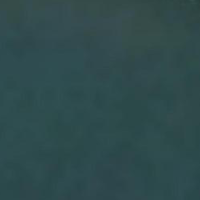
EUNIS habitat code: 14
Species observed at this site:
Certhia brachydactyla
Corvus corone
Podiceps cristatus
Cyanistes caeruleus
Fulica atra
Anas platyrhynchos
Chloris chloris
Larus canus
Aythya ferina
Aythya fuligula
Passer domesticus
Regulus ignicapilla
Aegithalos caudatus
Columba palumbus
Chroicocephalus ridibundus
Turdus merula
Larus michahellis
Cygnus olor
Mareca strepera
Mergus merganser
Columba livia